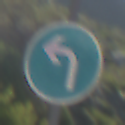
Verkehrszeichen: VorgeschriebeneFahrtrichtungLinks
Umgebung: Outdoor, Nature
Tageszeit: MorningAfternoon
Wetter: Clear
Licht: Natural
Jahreszeit: NotSpecified
Kontrast: HighContrast